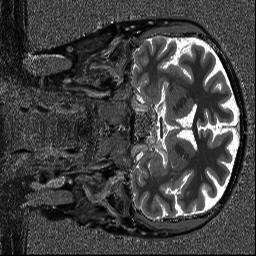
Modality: T1map
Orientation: coronal
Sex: male